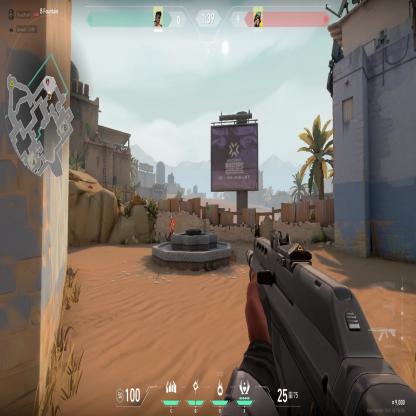
Label: enemy